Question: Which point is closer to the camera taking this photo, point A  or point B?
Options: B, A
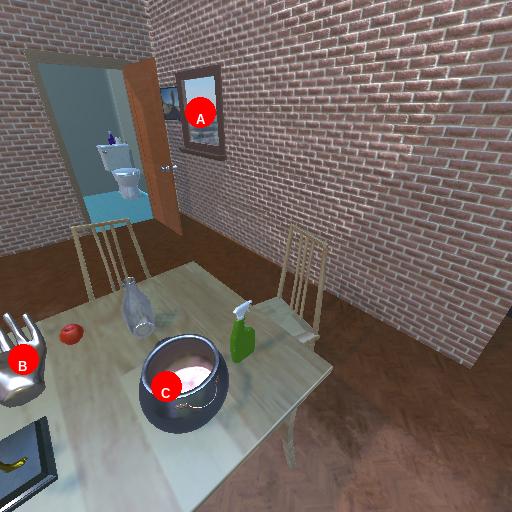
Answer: B